Question: I have three tables:

I want to display 'Event Details' which shows attending employee details (listo f employee ids from the 'attending_employees table > corresponding employee details form 'employee' table), what team they belong to (from the club_teams table) and the event details from the 'club_events' table).
Currently I am using multiple mysqli queries to display this information however cannot get my head around pulling the data from the database in one query (ie: LEFT JOIN). Your assistance would be greatly appreciated!
Below are the queries i am currently using:
'''
$query = msqli_query($con, "SELECT * FROM attending_employees")or die(mysqli_error($con));
if(mysqli_num_rows($query) > 0){
while($attending = mysqli_fetch_array($query)){
foreach($attending['club_event']){
$eventid = $attending['club_event'];
$query = msqli_query($con, "SELECT * FROM club_events WHERE club_event_id = '$eventid'")or die(mysqli_error($con));
while($event_details = mysqli_fetch_array($query)){
// Echo event details
}
}foreach($attending['employee']){
$empid = $attending['employee'];
$query = msqli_query($con, "SELECT * FROM employees WHERE employee_id = '$empid'")or die(mysqli_error($con));
while($event_employees = mysqli_fetch_array($query)){
// Echo employee details
}
}foreach($attending['team']){
$teamid = $attending['team'];
$query = msqli_query($con, "SELECT * FROM club_teams WHERE clb_team_id = '$teamid'")or die(mysqli_error($con));
while($event_team = mysqli_fetch_array($query)){
// Echo team details
}
}
}
}
'''
This method is highly inefficient and wasteful since its retrieving duplicate data (ie: all repeated 'club_event_id's in the 'attending_employees' table.)
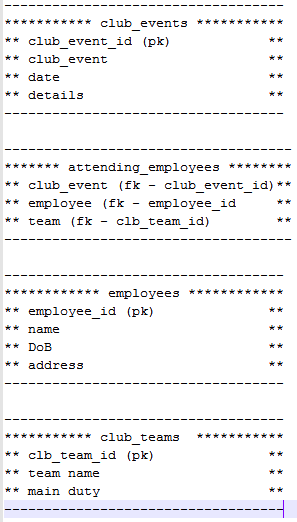
Answer: Try this:
'''
$query = msqli_query(
$con,
"SELECT"
. " attending_employees.*"
. ", club_events.*"
. ", employees.*"
. ", club_teams.*"
. " FROM"
. " attending_employees"
. " LEFT JOIN club_events ON club_events.club_event_id = attending_employees.club_event"
. " LEFT JOIN employees ON employees.employee_id = attending_employees.employee"
. " LEFT JOIN club_teams ON club_teams.clb_team_id = attending_employees.team"
) or die(mysqli_error($con));
'''